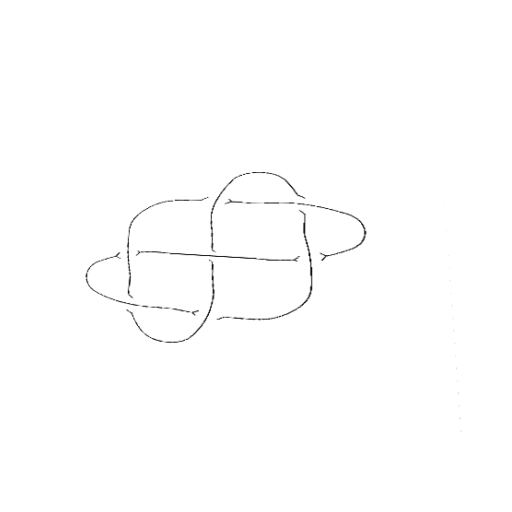
Crossing number: 7